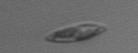
Label: pennate